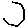
Label: hexagon